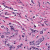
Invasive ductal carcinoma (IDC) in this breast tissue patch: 1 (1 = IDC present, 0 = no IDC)